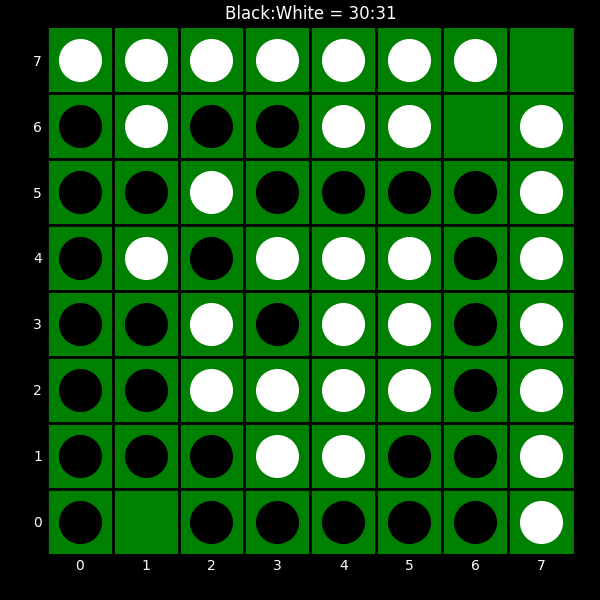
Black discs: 30
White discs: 31